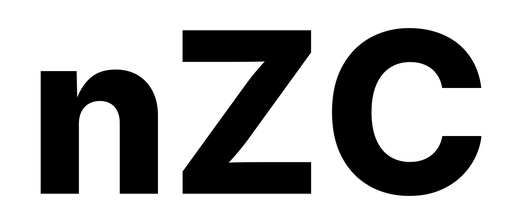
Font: Inter_ExtraBold